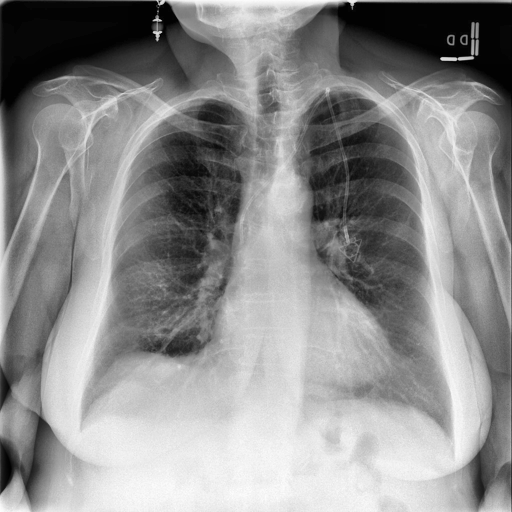
Finding: NORMAL